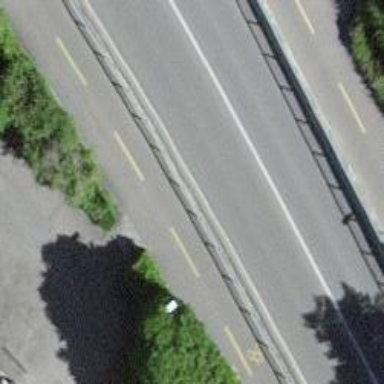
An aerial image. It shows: Road with steps.